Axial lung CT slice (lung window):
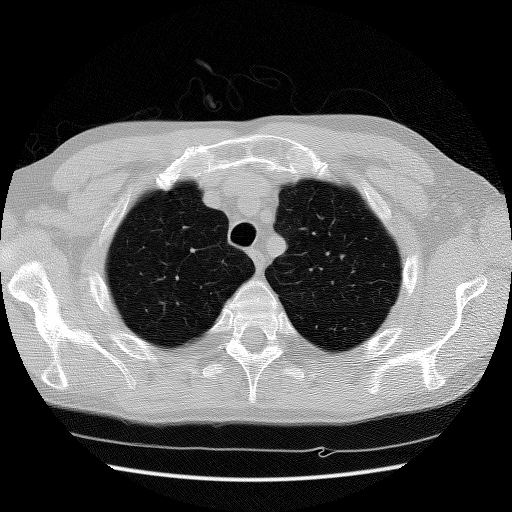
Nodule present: no